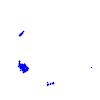
Particle: electron